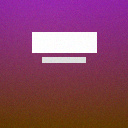
Screen state: on